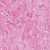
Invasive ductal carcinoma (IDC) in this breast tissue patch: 0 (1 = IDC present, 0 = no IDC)